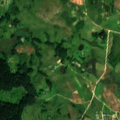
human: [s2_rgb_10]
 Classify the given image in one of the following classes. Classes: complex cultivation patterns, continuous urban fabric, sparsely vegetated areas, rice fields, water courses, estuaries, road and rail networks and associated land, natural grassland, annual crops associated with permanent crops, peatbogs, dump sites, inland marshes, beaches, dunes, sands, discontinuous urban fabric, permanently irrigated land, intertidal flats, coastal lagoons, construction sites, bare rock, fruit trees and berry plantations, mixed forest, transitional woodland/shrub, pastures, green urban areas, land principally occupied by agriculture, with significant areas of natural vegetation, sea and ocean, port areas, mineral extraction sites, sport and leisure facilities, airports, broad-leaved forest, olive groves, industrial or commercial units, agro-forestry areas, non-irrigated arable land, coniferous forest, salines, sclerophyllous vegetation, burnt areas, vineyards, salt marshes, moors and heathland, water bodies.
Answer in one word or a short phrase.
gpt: discontinuous urban fabric, non-irrigated arable land, complex cultivation patterns, land principally occupied by agriculture, with significant areas of natural vegetation, coniferous forest, mixed forest